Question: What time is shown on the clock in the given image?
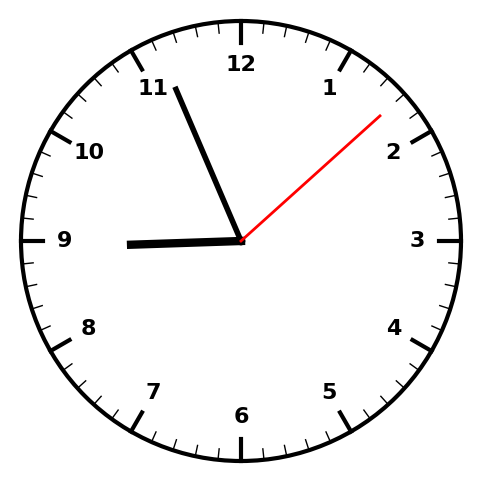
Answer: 08:56:08